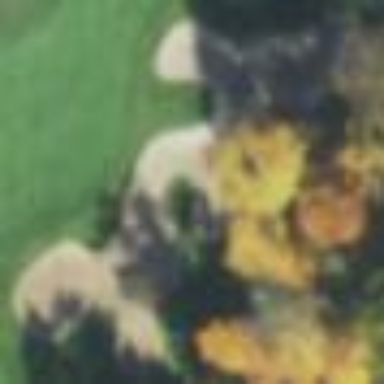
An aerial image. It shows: Golf bunker filled with sandy terrain.